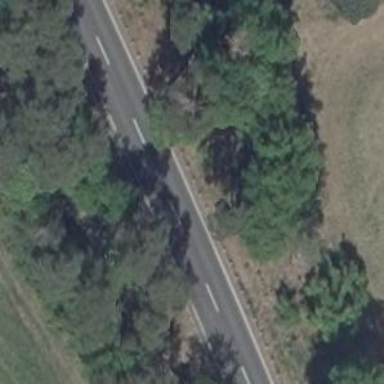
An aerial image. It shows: Secondary road with asphalt surface.